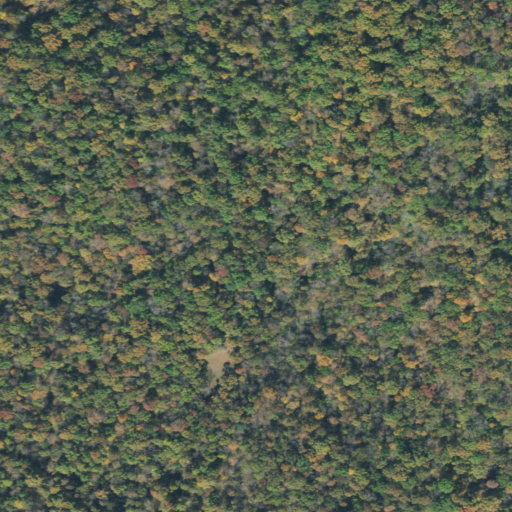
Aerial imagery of ridge(s) in Tennessee named Long Ridge containing only deciduous forest